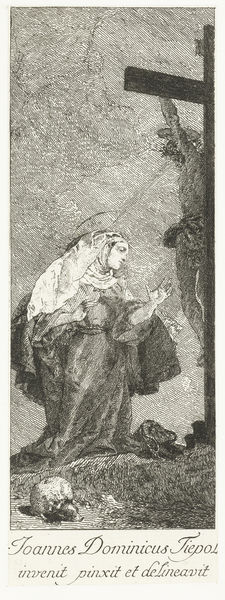
Titel: Heilige Margaretha van Cortona aanbidt crucifix
Künstler: Giovanni Domenico Tiepolo
Standort: Amsterdam
Institution: Rijksmuseum
Schlagwörter: gris, blanc, noir, femme, christ, gravure, tiepolo, marie, vierge, croix, grisaille, crucifixion, crane, joannes, dominicus, invenit, grsi